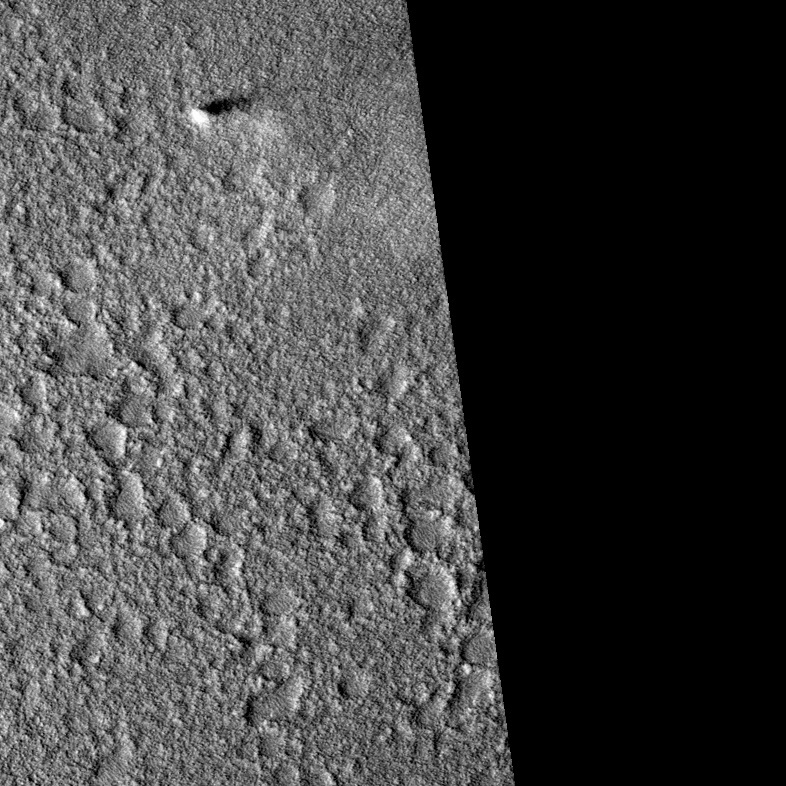
Label: dustdevil